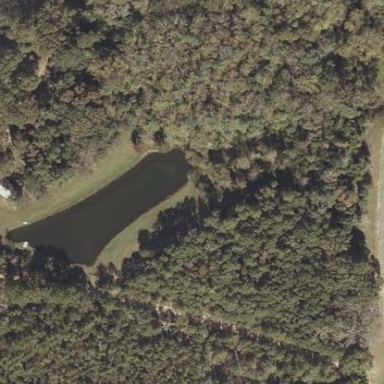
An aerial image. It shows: Peaceful pond surrounded by nature.